Field crop: maize
Growth stage: 2
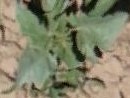
Species: datura